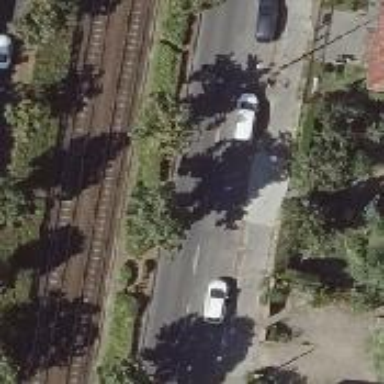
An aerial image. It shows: Avenue lined with deciduous broadleaved trees.